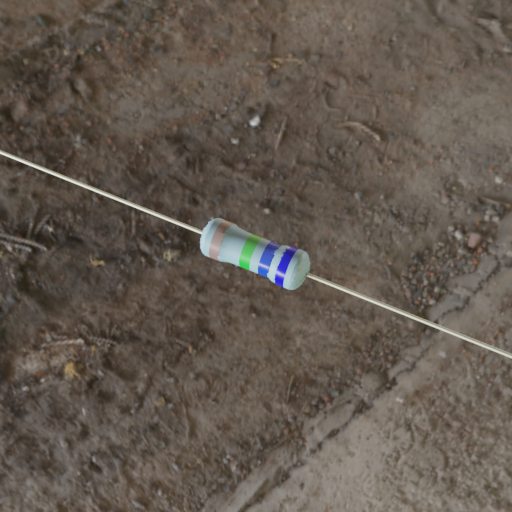
Resistor colour bands (in order): gray, green, blue, blue